Question:
How and where can I change it in Spring MVC project?
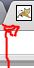
Answer: Put the 'favicon.ico' in the root of your webapp (the webapp folder, like <URL>.
Out of habit in SpringMVC, I also put the following mapping.
'''
<mvc:resources location="/favicon.ico" mapping="/favicon.ico" />
'''